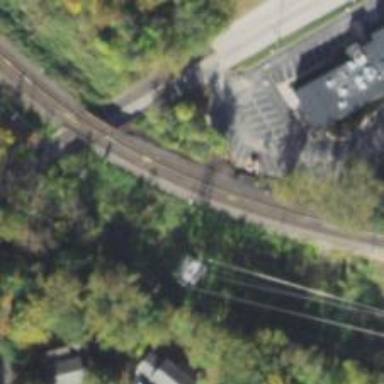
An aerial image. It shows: Light rail railway line with electrified rails.